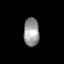
Tissue: lung
Cell type: Epithelial cells
Senescence score: 0.192
Nuclear area (px): 429
Mean DAPI intensity: 152.445